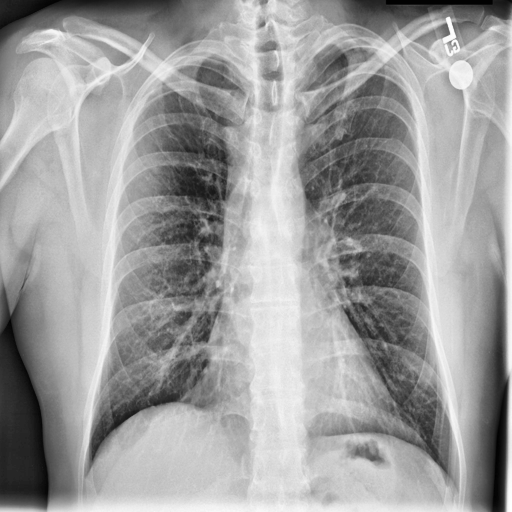
Finding: NORMAL